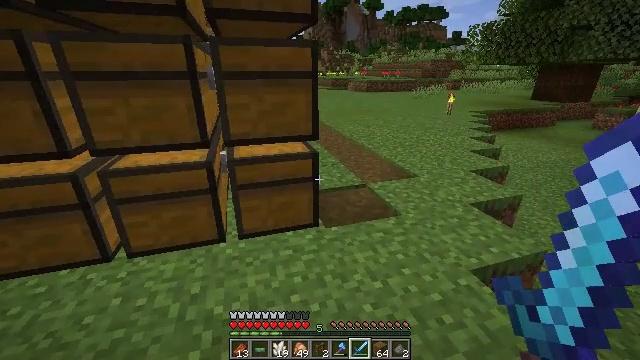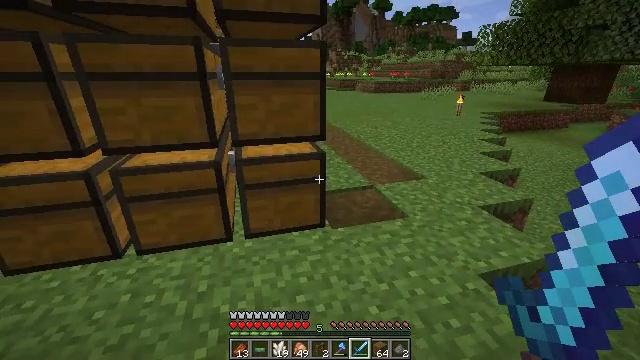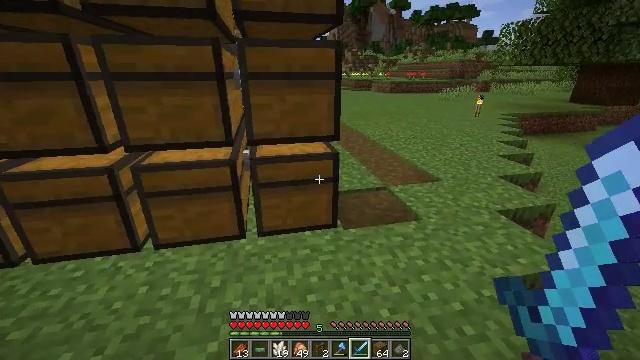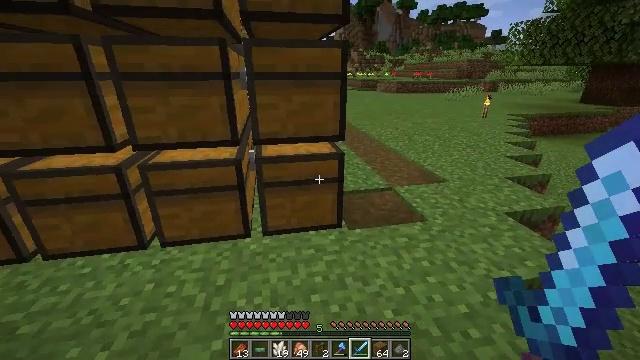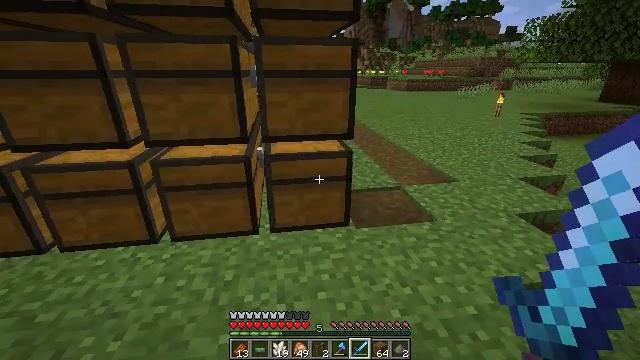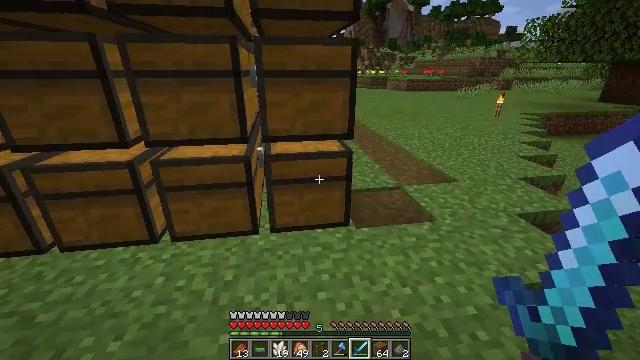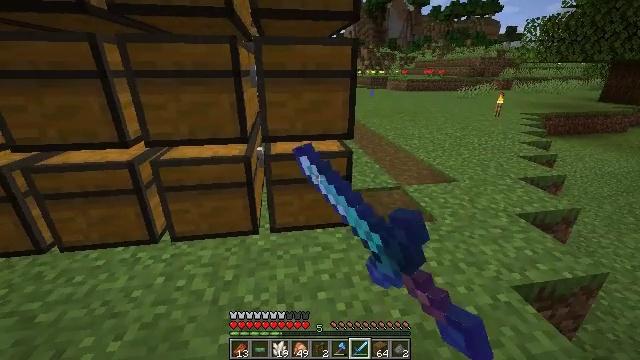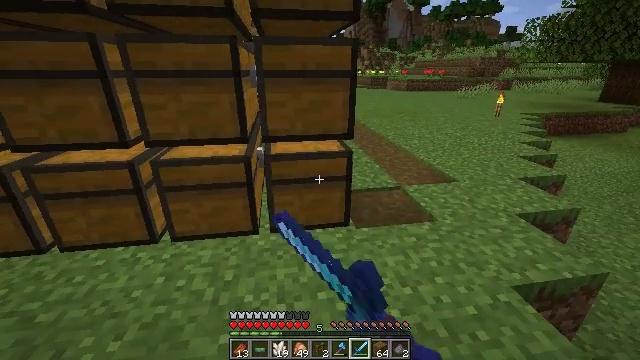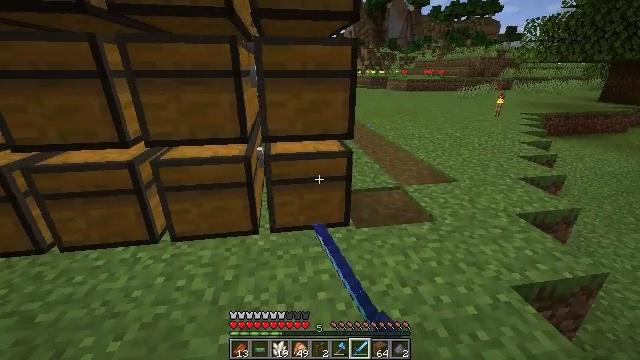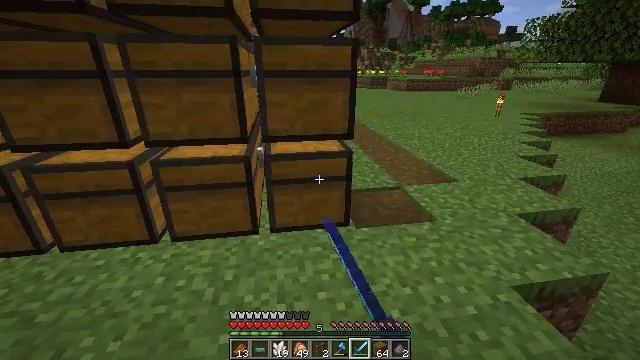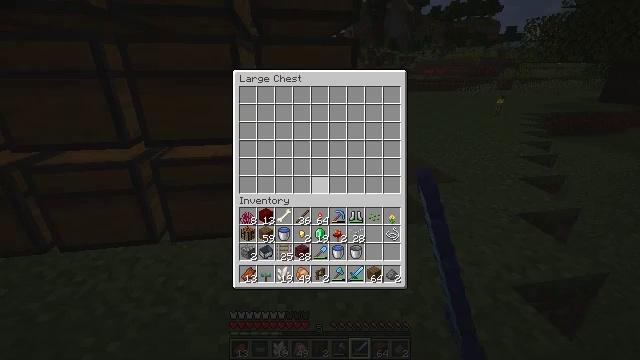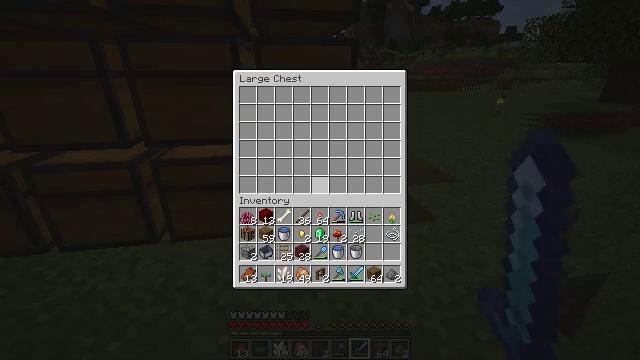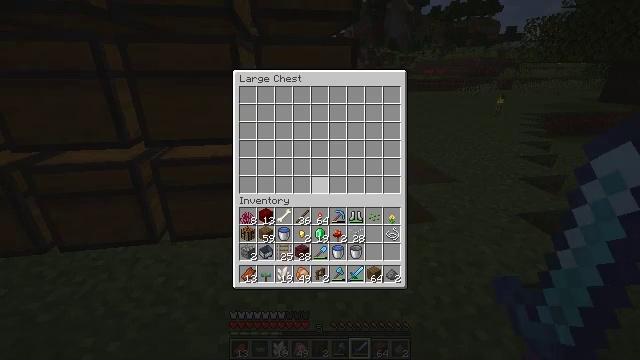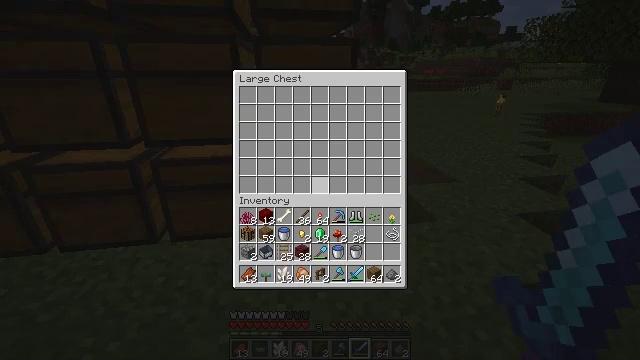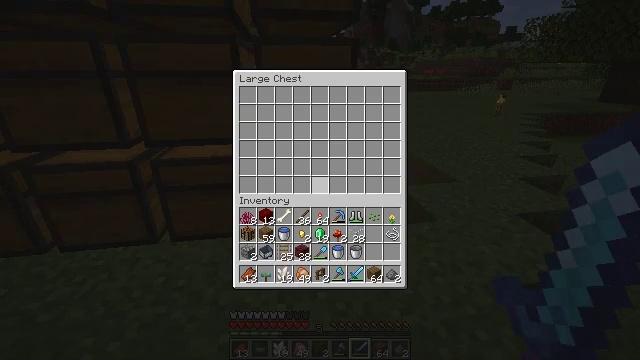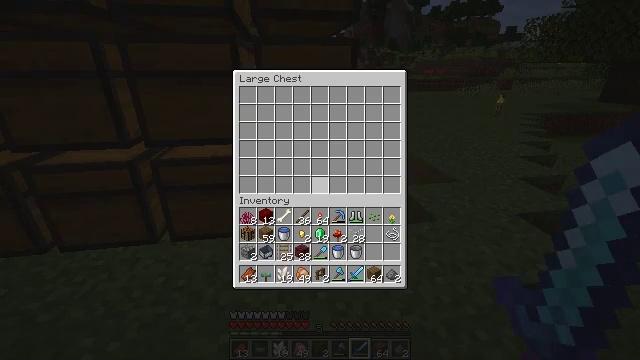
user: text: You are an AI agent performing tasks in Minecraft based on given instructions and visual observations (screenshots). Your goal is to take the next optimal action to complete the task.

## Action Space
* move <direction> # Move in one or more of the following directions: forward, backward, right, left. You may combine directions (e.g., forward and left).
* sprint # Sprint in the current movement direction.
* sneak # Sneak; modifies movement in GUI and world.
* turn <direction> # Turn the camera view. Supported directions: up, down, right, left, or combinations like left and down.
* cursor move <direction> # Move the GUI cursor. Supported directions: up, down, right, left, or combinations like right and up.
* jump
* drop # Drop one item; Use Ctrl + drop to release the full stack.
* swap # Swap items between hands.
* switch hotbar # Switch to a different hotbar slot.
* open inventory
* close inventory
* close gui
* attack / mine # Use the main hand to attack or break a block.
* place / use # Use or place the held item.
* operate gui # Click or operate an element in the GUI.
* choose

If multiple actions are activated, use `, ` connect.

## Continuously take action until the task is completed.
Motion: motion action
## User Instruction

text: Gather wheat by left-clicking on it.
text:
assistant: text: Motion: turn left
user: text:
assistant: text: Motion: turn left
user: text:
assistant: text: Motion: turn left
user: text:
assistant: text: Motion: turn left
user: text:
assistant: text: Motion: use / place
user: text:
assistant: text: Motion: use / place
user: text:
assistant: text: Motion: use / place
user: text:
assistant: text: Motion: no_op
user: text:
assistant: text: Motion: no_op
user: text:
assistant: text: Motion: open gui
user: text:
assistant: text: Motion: no_op
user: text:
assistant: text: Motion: no_op
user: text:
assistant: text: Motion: no_op
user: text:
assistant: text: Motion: no_op
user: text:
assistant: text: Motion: no_op
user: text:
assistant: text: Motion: no_op
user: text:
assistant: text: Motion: no_op
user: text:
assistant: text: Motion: no_op
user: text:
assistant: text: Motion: no_op
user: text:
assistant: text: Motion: no_op
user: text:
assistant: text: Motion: no_op
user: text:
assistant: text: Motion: turn left, close gui
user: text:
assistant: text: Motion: turn left and down
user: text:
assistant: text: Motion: turn left
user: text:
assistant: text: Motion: turn left
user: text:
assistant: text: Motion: turn left
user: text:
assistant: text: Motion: no_op
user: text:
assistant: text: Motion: use / place
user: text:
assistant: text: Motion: use / place
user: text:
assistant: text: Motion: use / place